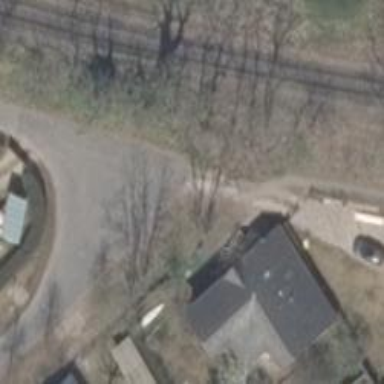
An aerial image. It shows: Driveway.